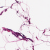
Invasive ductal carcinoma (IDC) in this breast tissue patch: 0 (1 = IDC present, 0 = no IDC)